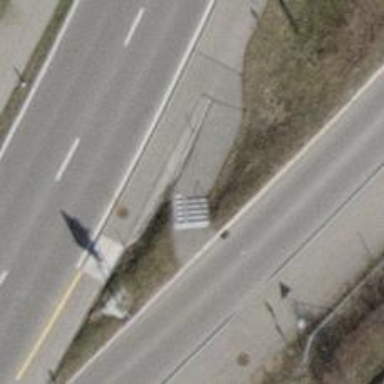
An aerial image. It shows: Concrete steps with ramp.